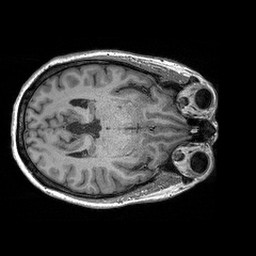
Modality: T1w
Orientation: axial
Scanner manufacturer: siemens
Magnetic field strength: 3 T
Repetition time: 2.3 s
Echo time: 0.00298 s